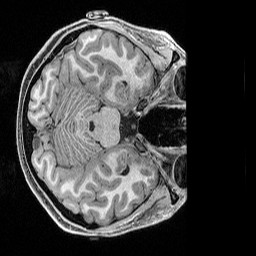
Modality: T1w
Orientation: axial
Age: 30
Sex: female
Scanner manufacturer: siemens
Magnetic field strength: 3 T
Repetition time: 2.5 s
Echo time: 0.00296 s